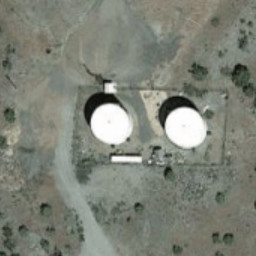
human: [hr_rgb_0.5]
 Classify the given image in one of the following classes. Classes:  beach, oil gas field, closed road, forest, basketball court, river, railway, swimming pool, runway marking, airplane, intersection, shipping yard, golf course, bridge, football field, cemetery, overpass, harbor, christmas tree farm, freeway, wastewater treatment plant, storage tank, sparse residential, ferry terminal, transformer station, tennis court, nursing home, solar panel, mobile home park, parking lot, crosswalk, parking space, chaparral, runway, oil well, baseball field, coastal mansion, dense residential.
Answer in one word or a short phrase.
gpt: storage tank